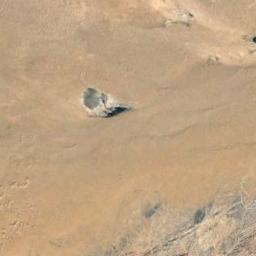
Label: desert